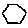
Label: hexagon